Field crop: maize
Growth stage: 2
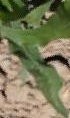
Species: maize